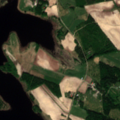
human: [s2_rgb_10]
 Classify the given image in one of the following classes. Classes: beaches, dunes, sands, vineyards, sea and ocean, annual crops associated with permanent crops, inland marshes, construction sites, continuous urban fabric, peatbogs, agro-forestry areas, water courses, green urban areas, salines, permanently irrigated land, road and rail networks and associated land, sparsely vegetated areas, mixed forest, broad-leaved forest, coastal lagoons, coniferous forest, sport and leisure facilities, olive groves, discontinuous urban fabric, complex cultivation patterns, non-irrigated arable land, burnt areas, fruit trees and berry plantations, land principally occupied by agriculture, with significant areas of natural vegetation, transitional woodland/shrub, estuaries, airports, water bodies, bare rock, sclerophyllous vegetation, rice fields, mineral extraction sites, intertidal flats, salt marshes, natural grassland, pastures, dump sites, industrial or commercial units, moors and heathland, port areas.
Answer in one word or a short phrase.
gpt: land principally occupied by agriculture, with significant areas of natural vegetation, mixed forest, water bodies